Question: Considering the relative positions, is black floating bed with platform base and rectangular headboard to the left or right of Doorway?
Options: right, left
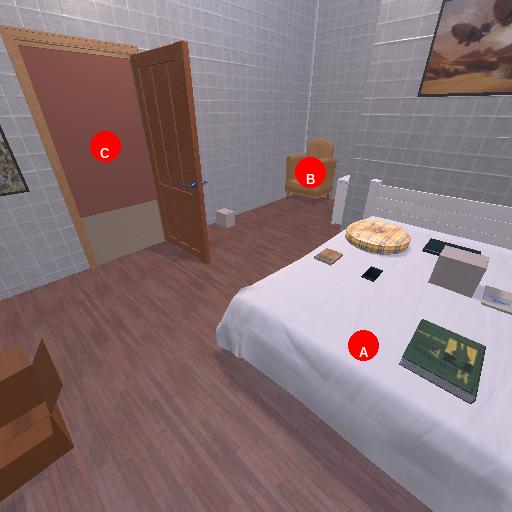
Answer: right